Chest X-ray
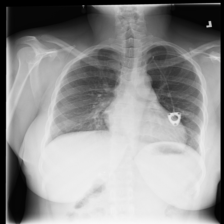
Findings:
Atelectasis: negative
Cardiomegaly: negative
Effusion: negative
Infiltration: negative
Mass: negative
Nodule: negative
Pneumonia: negative
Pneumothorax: negative
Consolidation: negative
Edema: negative
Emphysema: negative
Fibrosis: negative
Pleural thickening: negative
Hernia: negative